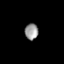
Tissue: prostate
Cell type: Fibroblasts
Senescence score: 0.777
Nuclear area (px): 210
Mean DAPI intensity: 152.786